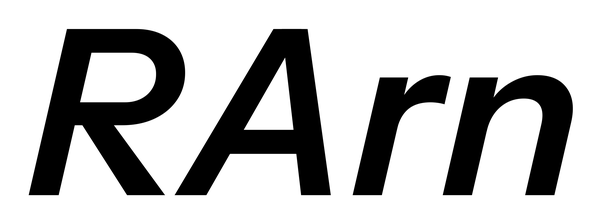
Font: InstrumentSans-Italic_SemiBold_Italic